Question: I am making a minecraft mod that implements a new system of "energy" for the player. There are various ways to acquire this energy and I want it to display the player's amount of energy onto the screen. My plan for this is to make a GUI (with OpenGL, as minecraft uses) that uses a file called "energybar.png":
>
to print numbers. This is the code I have for the method that will do as described.
'''
@SubscribeEvent
public void onGUIRenderEvent(RenderGameOverlayEvent event){
if(event.isCancelable() || event.type != RenderGameOverlayEvent.ElementType.EXPERIENCE)
{
return;
}
int xPos = 10;
int yPos = 10;
GL11.glColor4f(1.0F, 1.0F, 1.0F, 1.0F);
GL11.glDisable(GL11.GL_LIGHTING);
mc.renderEngine.bindTexture(energybar);
String energyString = Integer.toString(Energy.PlayerTotalEnergy);
for(int i=0; i < energyString.length(); i++) {
LogHelper.info("Energy: " + energyString);
drawTexturedModalRect(xPos, yPos, (Energy.PlayerTotalEnergy / (int)Math.pow(10, i))*16, 0, 16, 16);
xPos += 16;
}
}
'''
Each number in the photo is spaced out so it should be in its respective 16 pixels (ie: 0 is x positions 0-16, 1 is x positions 17-32, etc). The photo is 256x256 as defined by the standards of minecraft's GUI system. This is the layout of the method to draw a picture:
'''
void drawTexturedModalRect(int xPosition, int yPosition, int uPosition, int vPosition, int width, int height)
'''
The problem I have with this is that the U Positions for the numbers i need to print onto the screen are not working right.
I have also tried passing:
'''
energyString.substring(i, i)
'''
to a method that takes the substring and converts it back to an integer and multiplies it by 16 to get the uPosition, but when I do the:
'''
String energyString = Integer.toString(Energy.PlayerTotalEnergy);
'''
the 'Integer.toString()' and also 'String.valueOf()' methods have trouble with zeros. For example if 'Energy.PlayerTotalEnergy' was just '0', they would not return a string '"0"', they just return '""'.
If someone could help me figure out why I can't get this to work or come up with a better idea of how I can use Minecraft and OpenGL to print this number onto my screen. The reason I'm not just printing it as a number is because I want to keep the red numbers as they look.
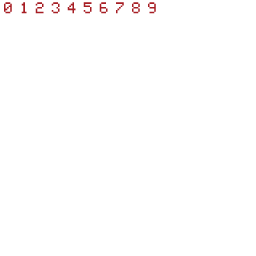
Answer: This is more of a guess.
It seems to me that if 'Energy.PlayerTotalEnergy' was, let's say, '327', then your 'uPosition' will be:
'''
i=0: u= 327*16
i=1: u= 32*16
i=2: u= 3*16
'''
Did you mean for them to be '7*16', '2*16', and '3*16'?
In that case you should 'mod' them with '10':
'''
drawTexturedModalRect(xPos, yPos, ( (Energy.PlayerTotalEnergy / (int)Math.pow(10, i))%10)*16, 0, 16, 16);
'''